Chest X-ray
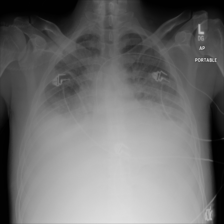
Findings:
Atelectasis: negative
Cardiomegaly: negative
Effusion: negative
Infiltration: negative
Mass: negative
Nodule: negative
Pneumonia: negative
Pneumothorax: negative
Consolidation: negative
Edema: negative
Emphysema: negative
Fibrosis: negative
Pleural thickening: negative
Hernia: negative